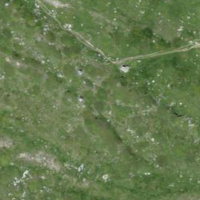
EUNIS habitat code: 26
Species observed at this site:
Plantago alpina